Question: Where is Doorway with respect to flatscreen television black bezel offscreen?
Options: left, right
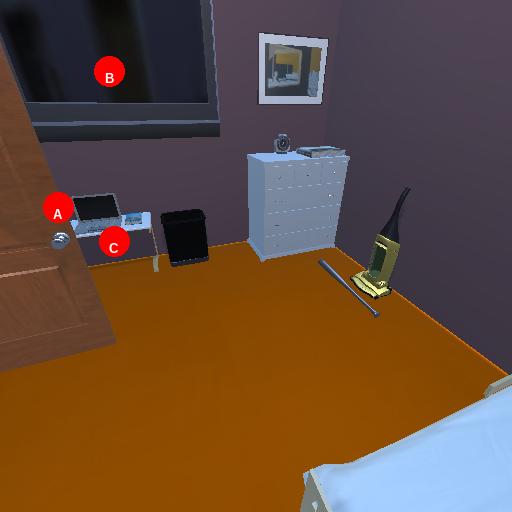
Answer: left